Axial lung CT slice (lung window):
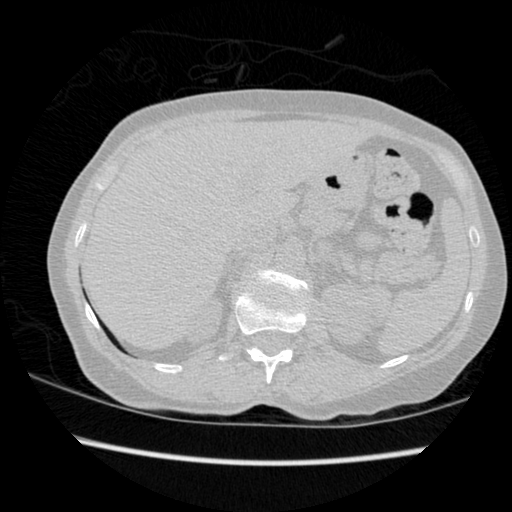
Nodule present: no